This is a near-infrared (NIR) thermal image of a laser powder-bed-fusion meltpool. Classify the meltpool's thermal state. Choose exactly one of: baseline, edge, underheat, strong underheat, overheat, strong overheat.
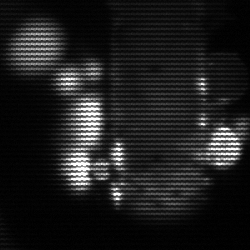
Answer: strong underheat